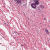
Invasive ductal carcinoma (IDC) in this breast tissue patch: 0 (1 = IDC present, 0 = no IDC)